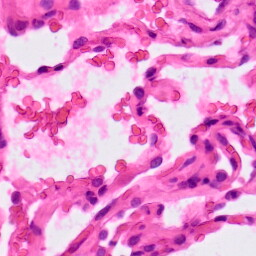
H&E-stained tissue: Lung